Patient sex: M
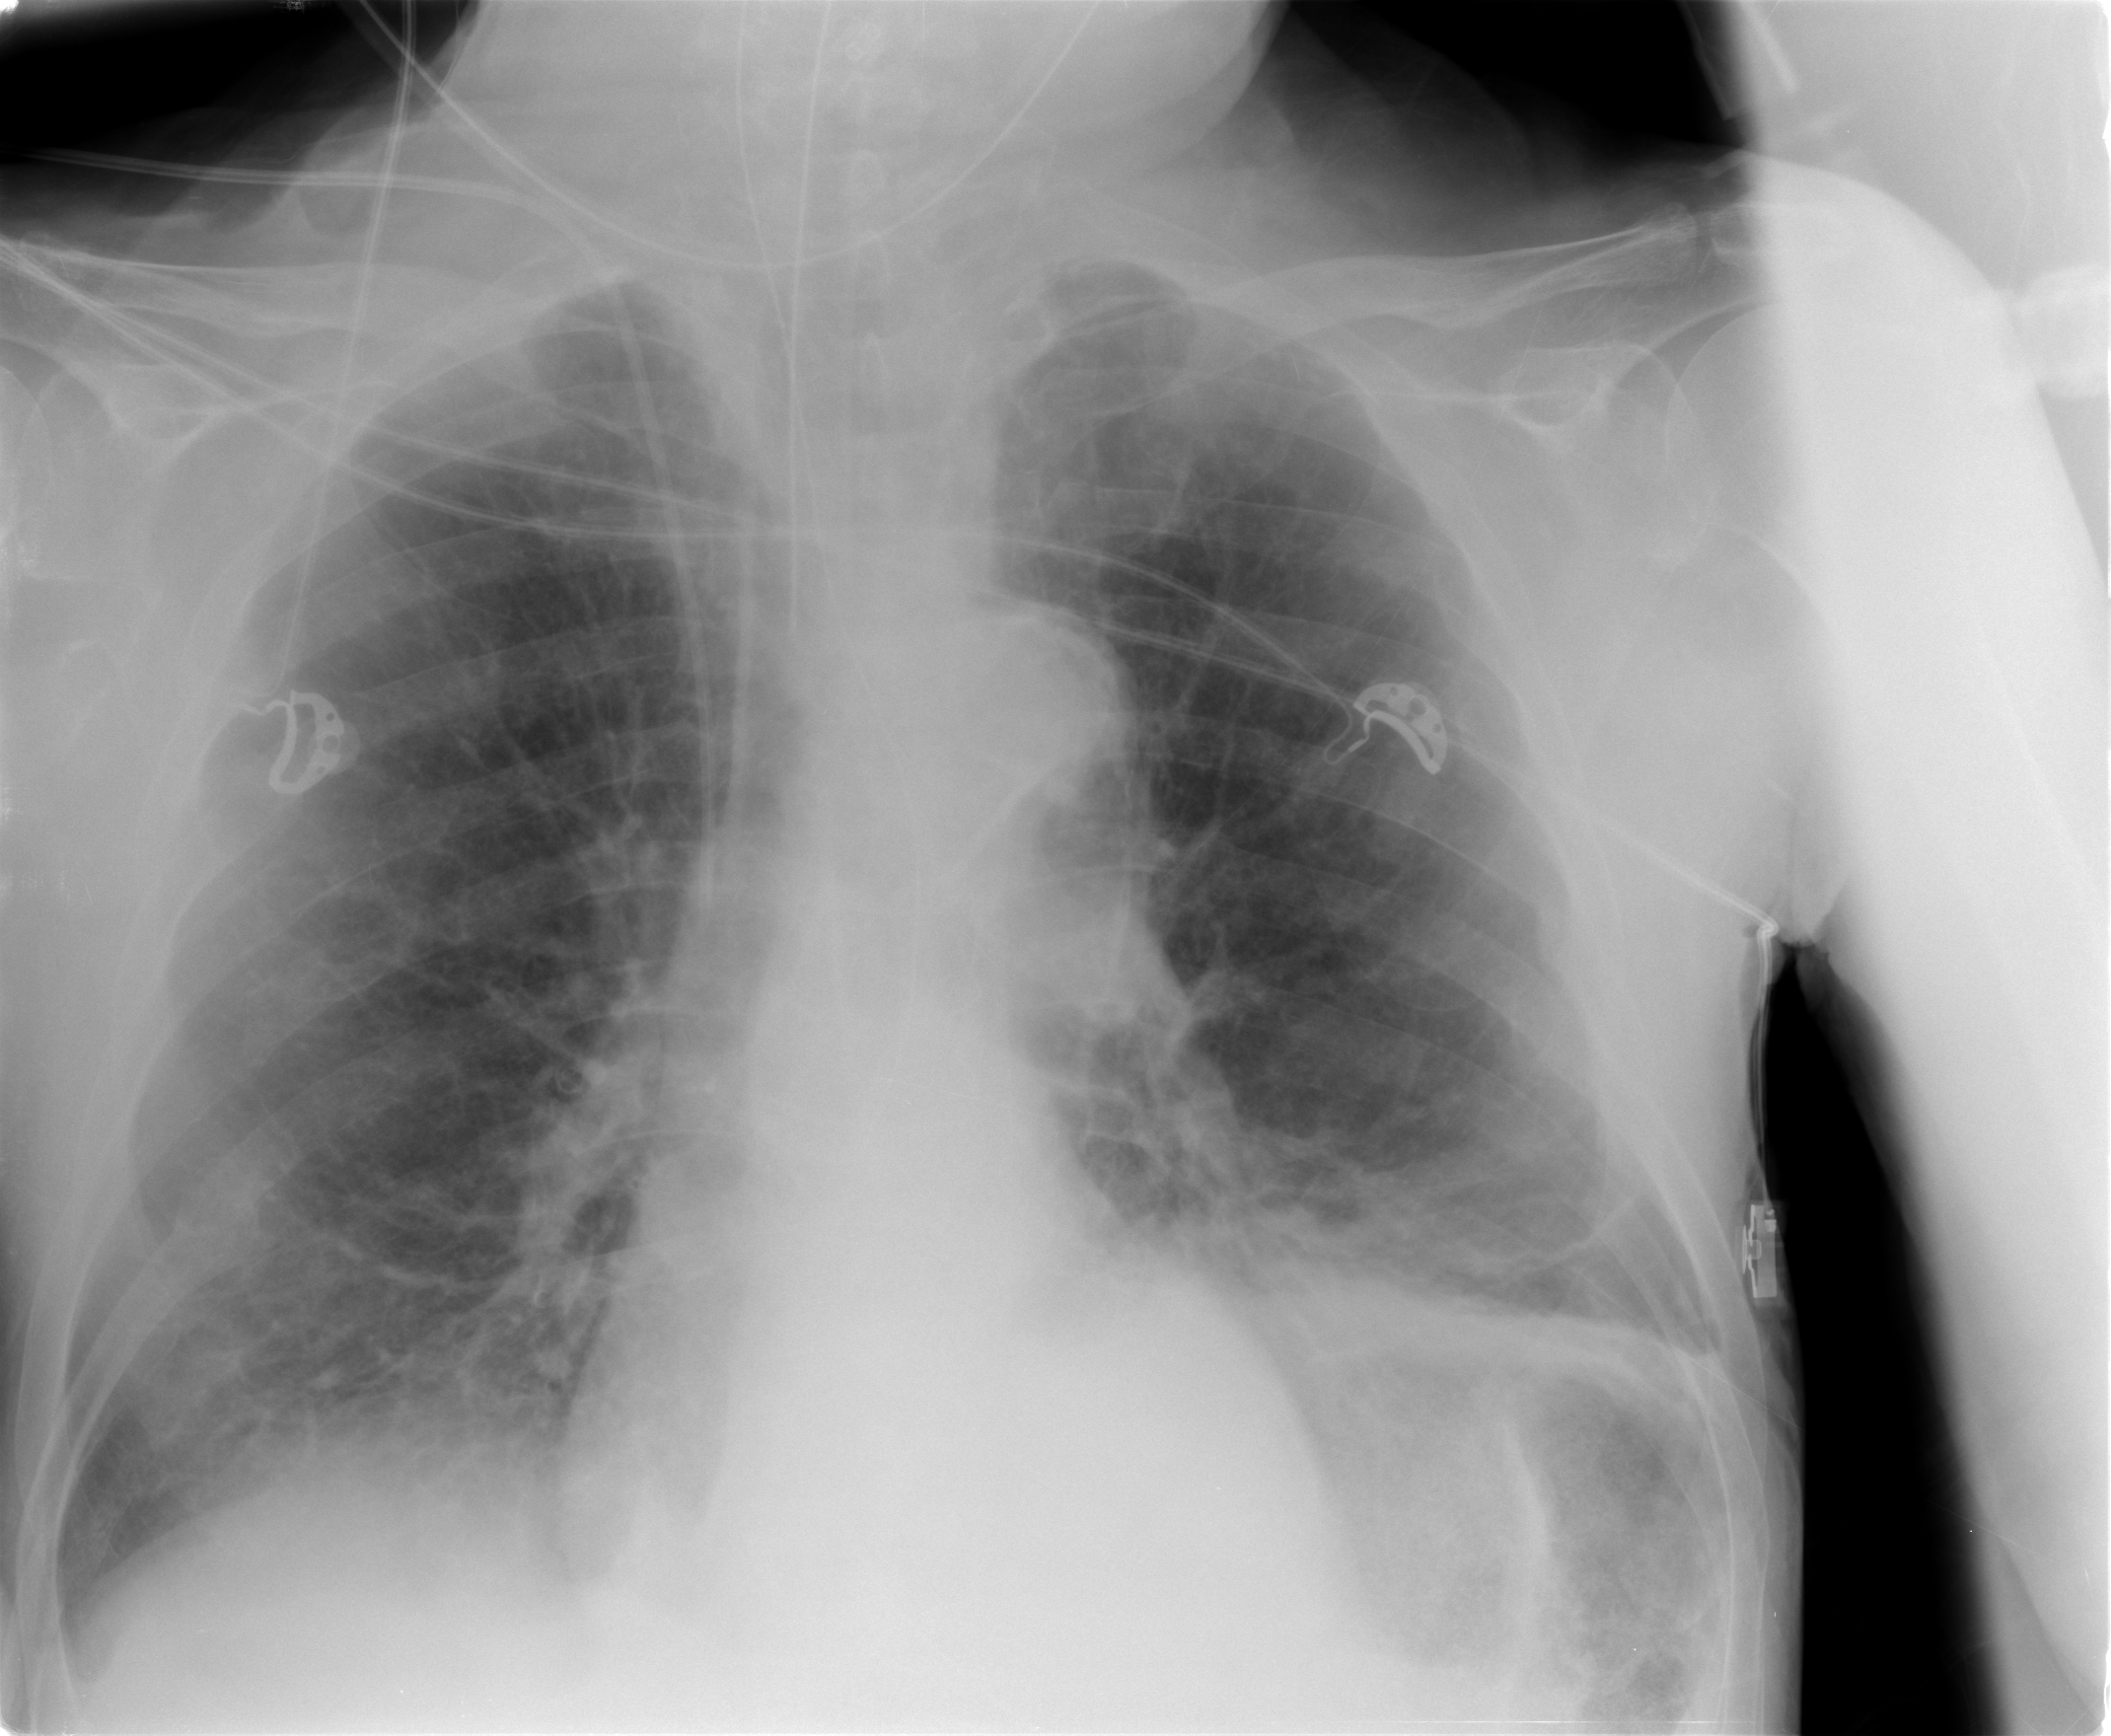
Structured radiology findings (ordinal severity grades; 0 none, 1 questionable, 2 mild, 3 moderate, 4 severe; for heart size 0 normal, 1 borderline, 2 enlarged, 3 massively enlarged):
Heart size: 0
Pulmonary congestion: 0
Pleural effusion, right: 0
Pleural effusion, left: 0
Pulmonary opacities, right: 2
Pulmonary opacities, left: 1
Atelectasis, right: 0
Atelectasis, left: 3